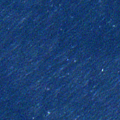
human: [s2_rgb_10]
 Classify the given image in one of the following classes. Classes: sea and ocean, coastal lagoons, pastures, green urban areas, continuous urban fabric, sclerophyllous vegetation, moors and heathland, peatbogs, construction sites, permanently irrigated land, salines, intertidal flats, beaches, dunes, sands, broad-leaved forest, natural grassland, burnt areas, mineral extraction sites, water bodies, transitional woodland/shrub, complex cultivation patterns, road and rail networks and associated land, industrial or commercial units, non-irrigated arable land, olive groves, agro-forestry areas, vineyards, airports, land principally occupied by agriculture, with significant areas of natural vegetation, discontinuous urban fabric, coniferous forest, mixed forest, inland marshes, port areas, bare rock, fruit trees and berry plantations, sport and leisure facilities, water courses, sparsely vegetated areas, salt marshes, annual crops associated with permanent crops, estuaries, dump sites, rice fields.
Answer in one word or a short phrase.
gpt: sea and ocean